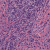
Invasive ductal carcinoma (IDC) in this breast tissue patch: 1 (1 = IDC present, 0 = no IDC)